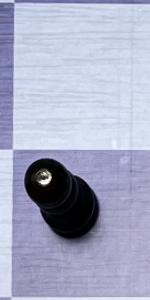
Label: Pawn_Black